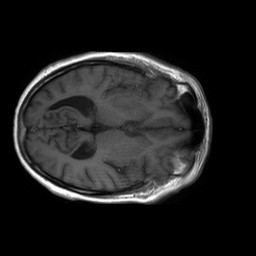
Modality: T1w
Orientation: axial
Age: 70
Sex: male
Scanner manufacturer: philips
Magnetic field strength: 1.5 T
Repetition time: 0.375 s
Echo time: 0.011 s